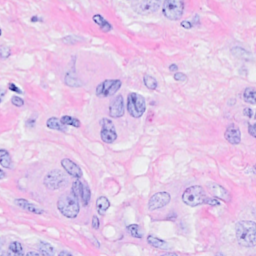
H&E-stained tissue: Breast